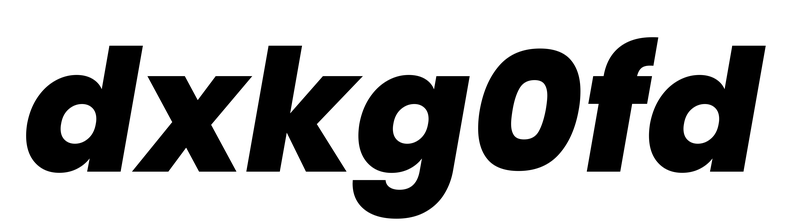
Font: Poppins-ExtraBoldItalic